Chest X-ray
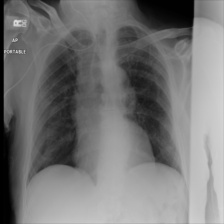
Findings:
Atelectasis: negative
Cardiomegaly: negative
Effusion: negative
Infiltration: negative
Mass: negative
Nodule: negative
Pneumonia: negative
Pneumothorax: negative
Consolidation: negative
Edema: negative
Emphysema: negative
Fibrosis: negative
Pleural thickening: negative
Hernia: negative